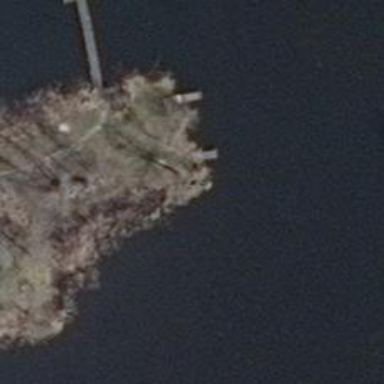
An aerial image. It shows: Man-made pier.